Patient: sex M, age 55
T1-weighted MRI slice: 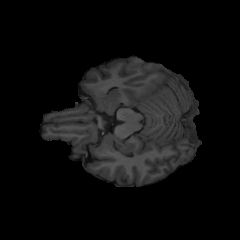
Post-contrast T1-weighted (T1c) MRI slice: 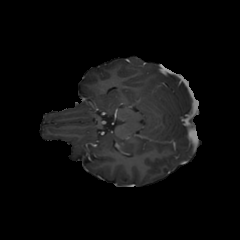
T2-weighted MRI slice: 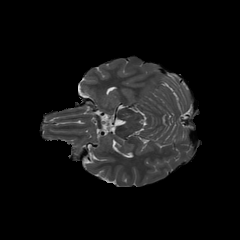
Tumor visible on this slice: no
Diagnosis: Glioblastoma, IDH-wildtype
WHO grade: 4